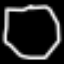
Label: octagon